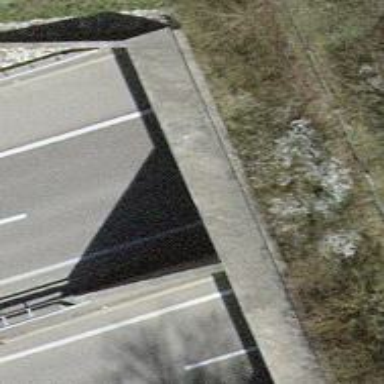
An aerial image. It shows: Motorway bridge with asphalt surface.